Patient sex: M
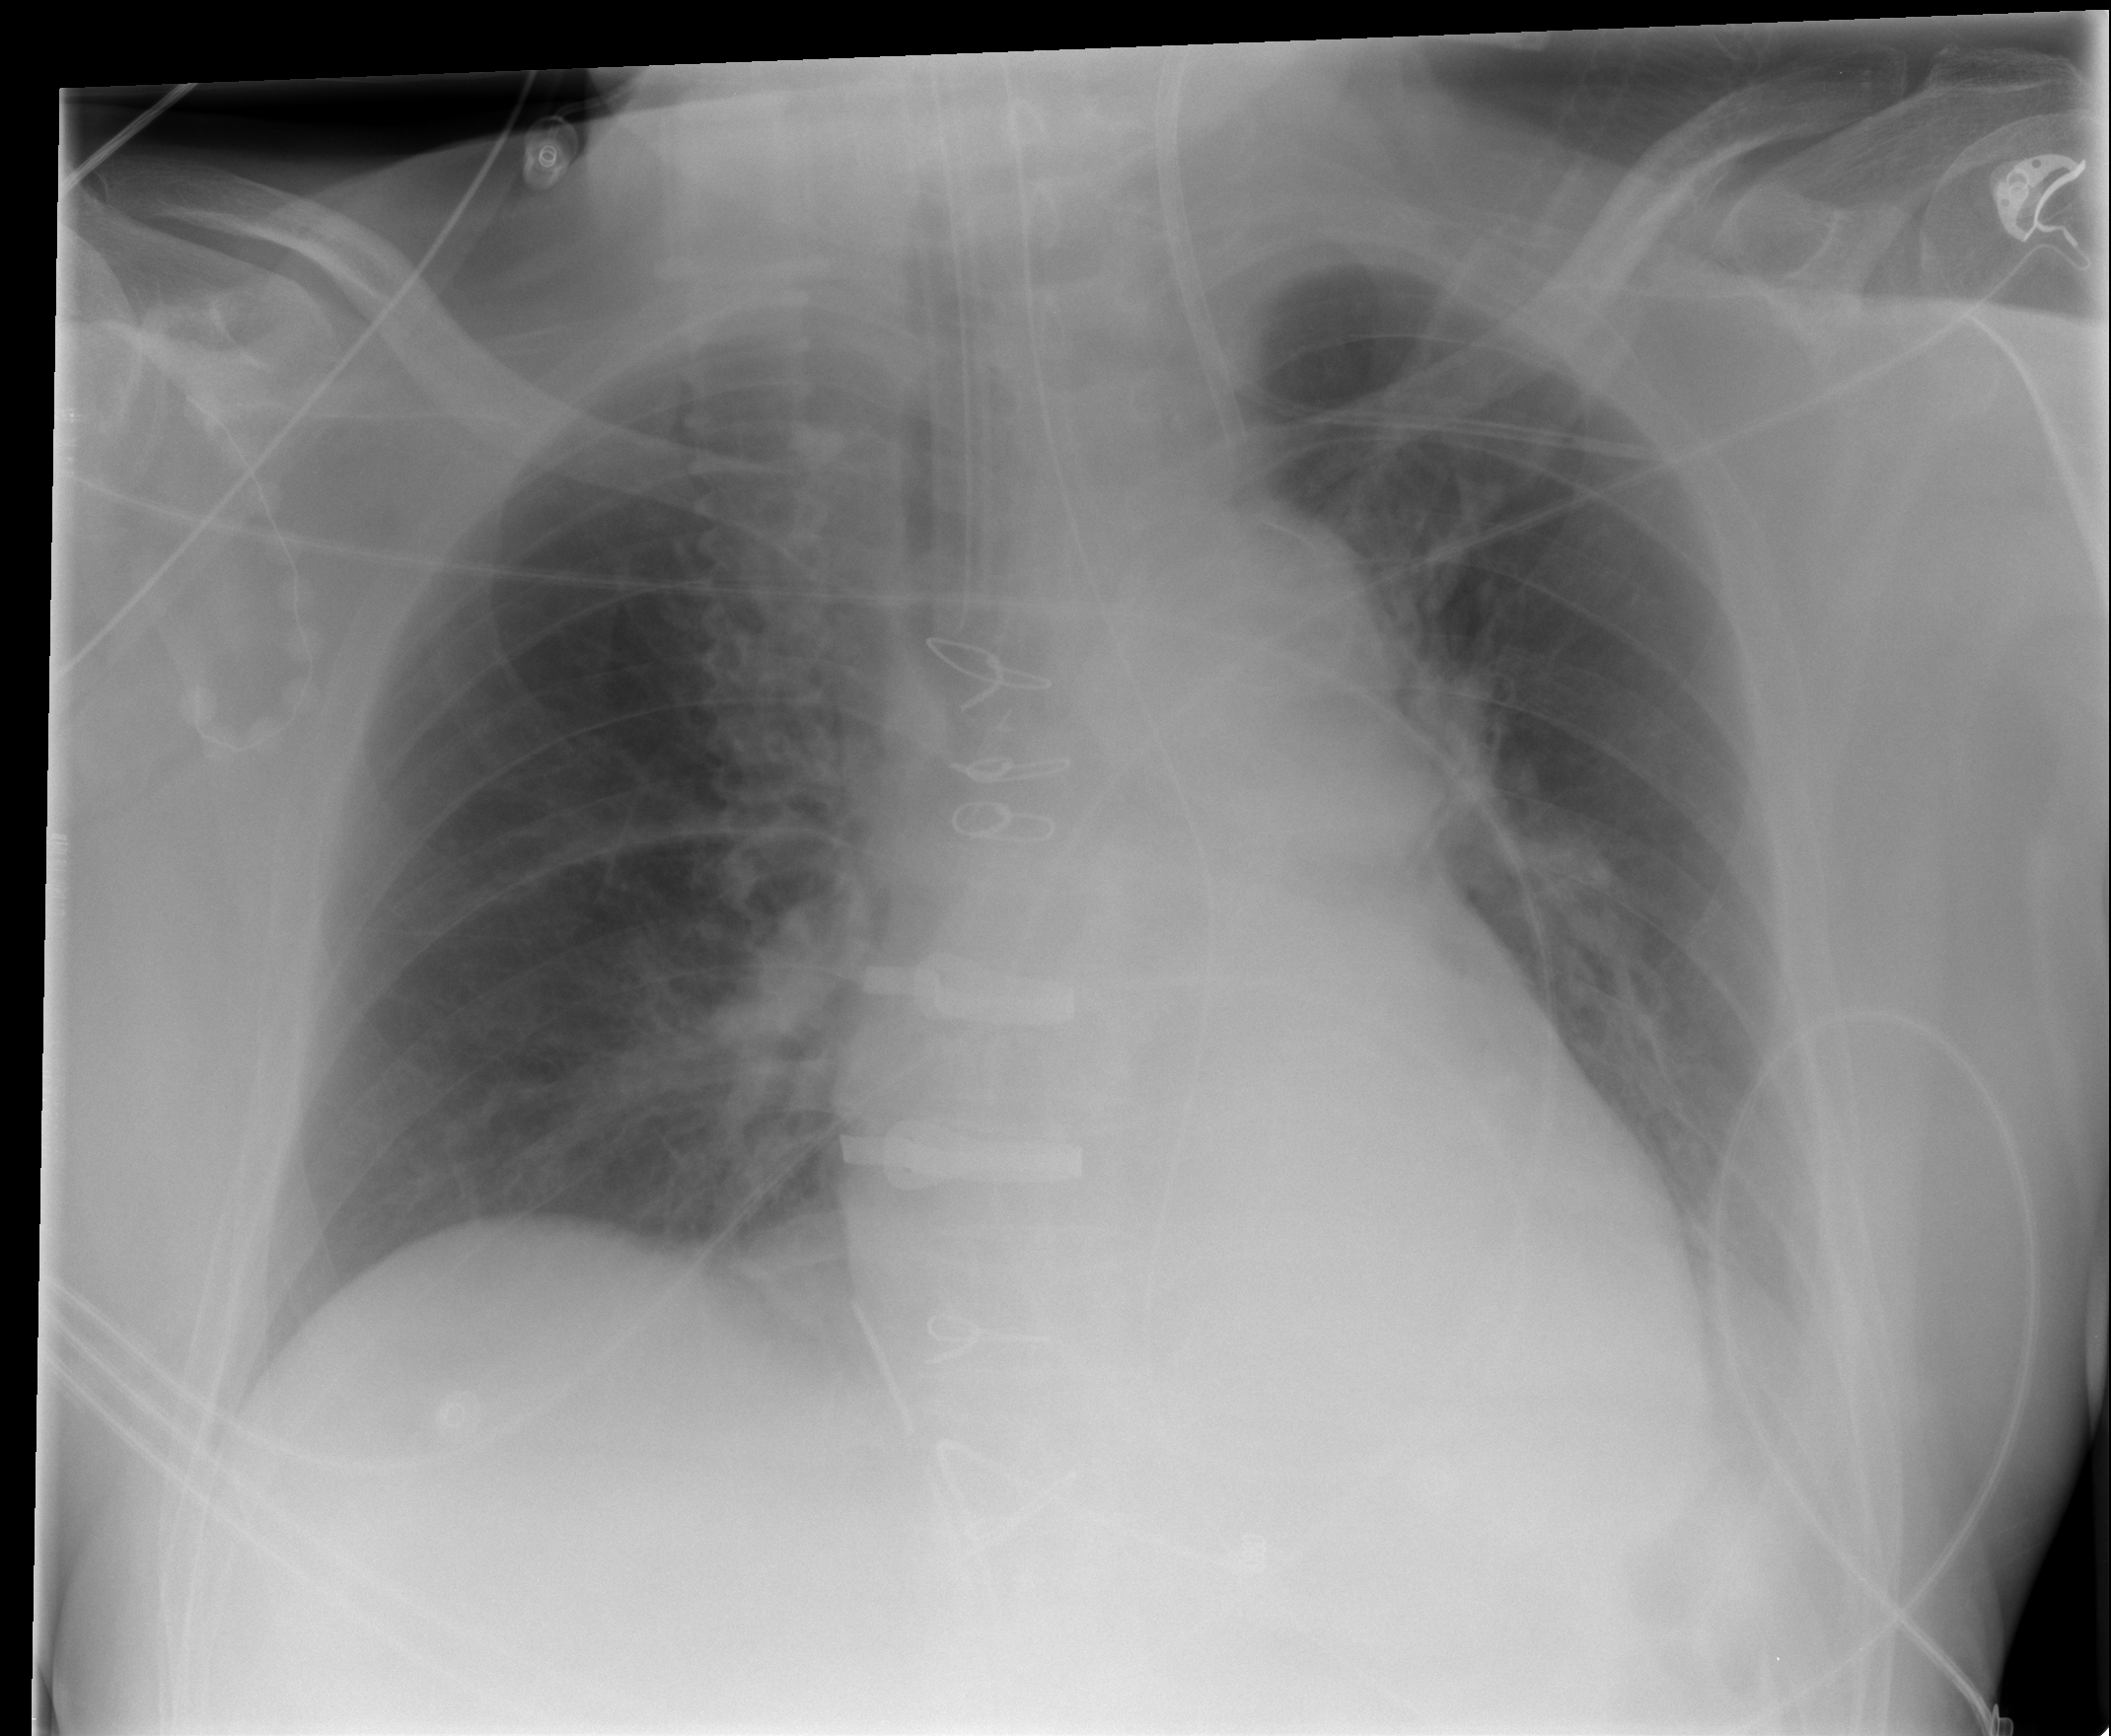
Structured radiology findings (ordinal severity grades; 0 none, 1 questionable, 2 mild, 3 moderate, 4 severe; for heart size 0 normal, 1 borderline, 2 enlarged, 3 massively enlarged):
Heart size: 0
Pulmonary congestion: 0
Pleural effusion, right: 0
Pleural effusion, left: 1
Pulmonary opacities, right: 0
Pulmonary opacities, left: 0
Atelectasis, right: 0
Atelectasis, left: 1